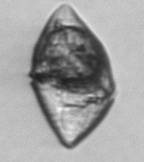
Label: Gyrodinium